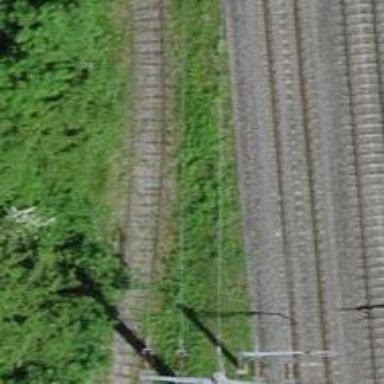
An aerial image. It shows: Single railway spur track.